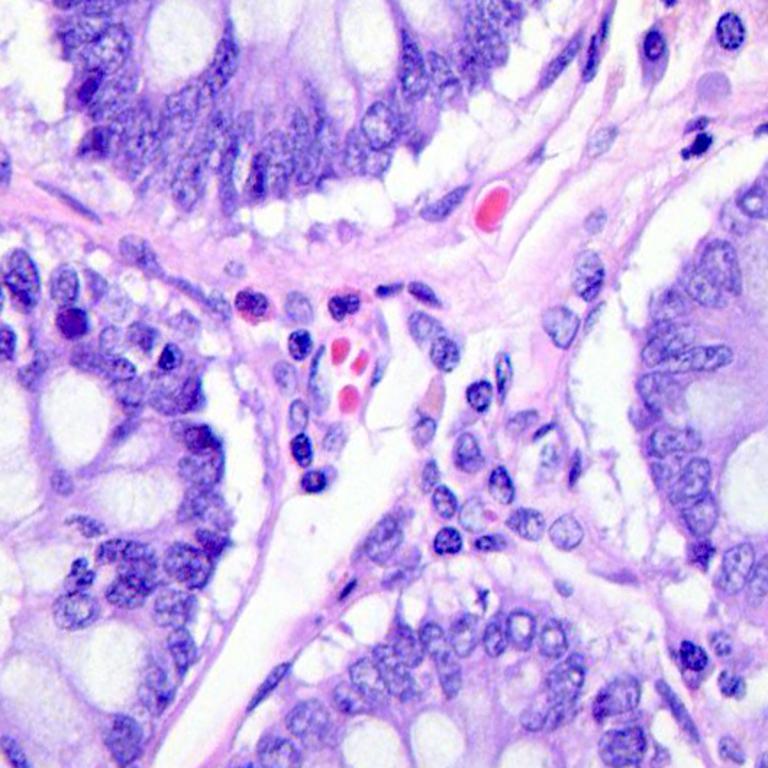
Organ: colon
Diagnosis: benign